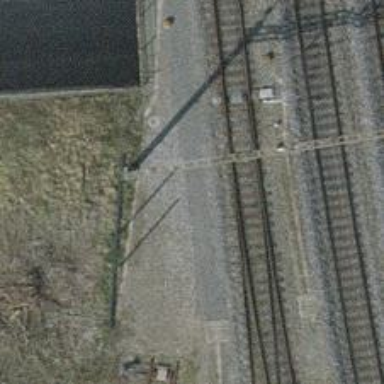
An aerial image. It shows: Abandoned railway spur with one track.